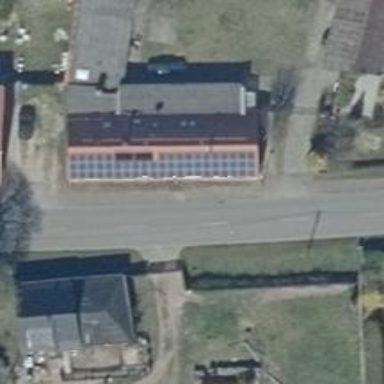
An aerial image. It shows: Small solar photovoltaic panel used as generator to produce electricity.